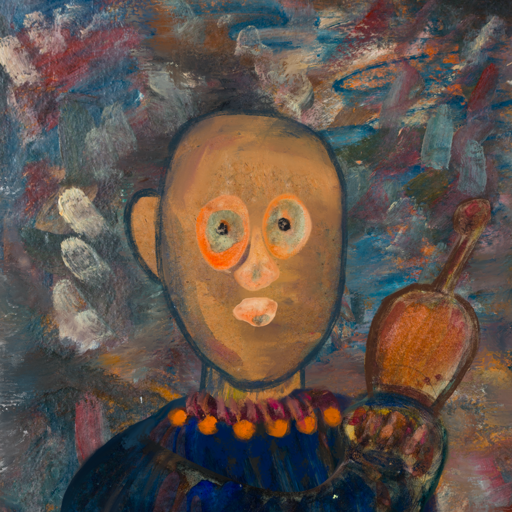
Background: Boggyland, Head And Neck Front: In_The_Sun, Face Front: Childish, Bust: Pipe, Hair Front: Blank, Head Accessory: Blank, Second Necklace: Blank, Necklace: Doll, Baby: Blank